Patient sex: M
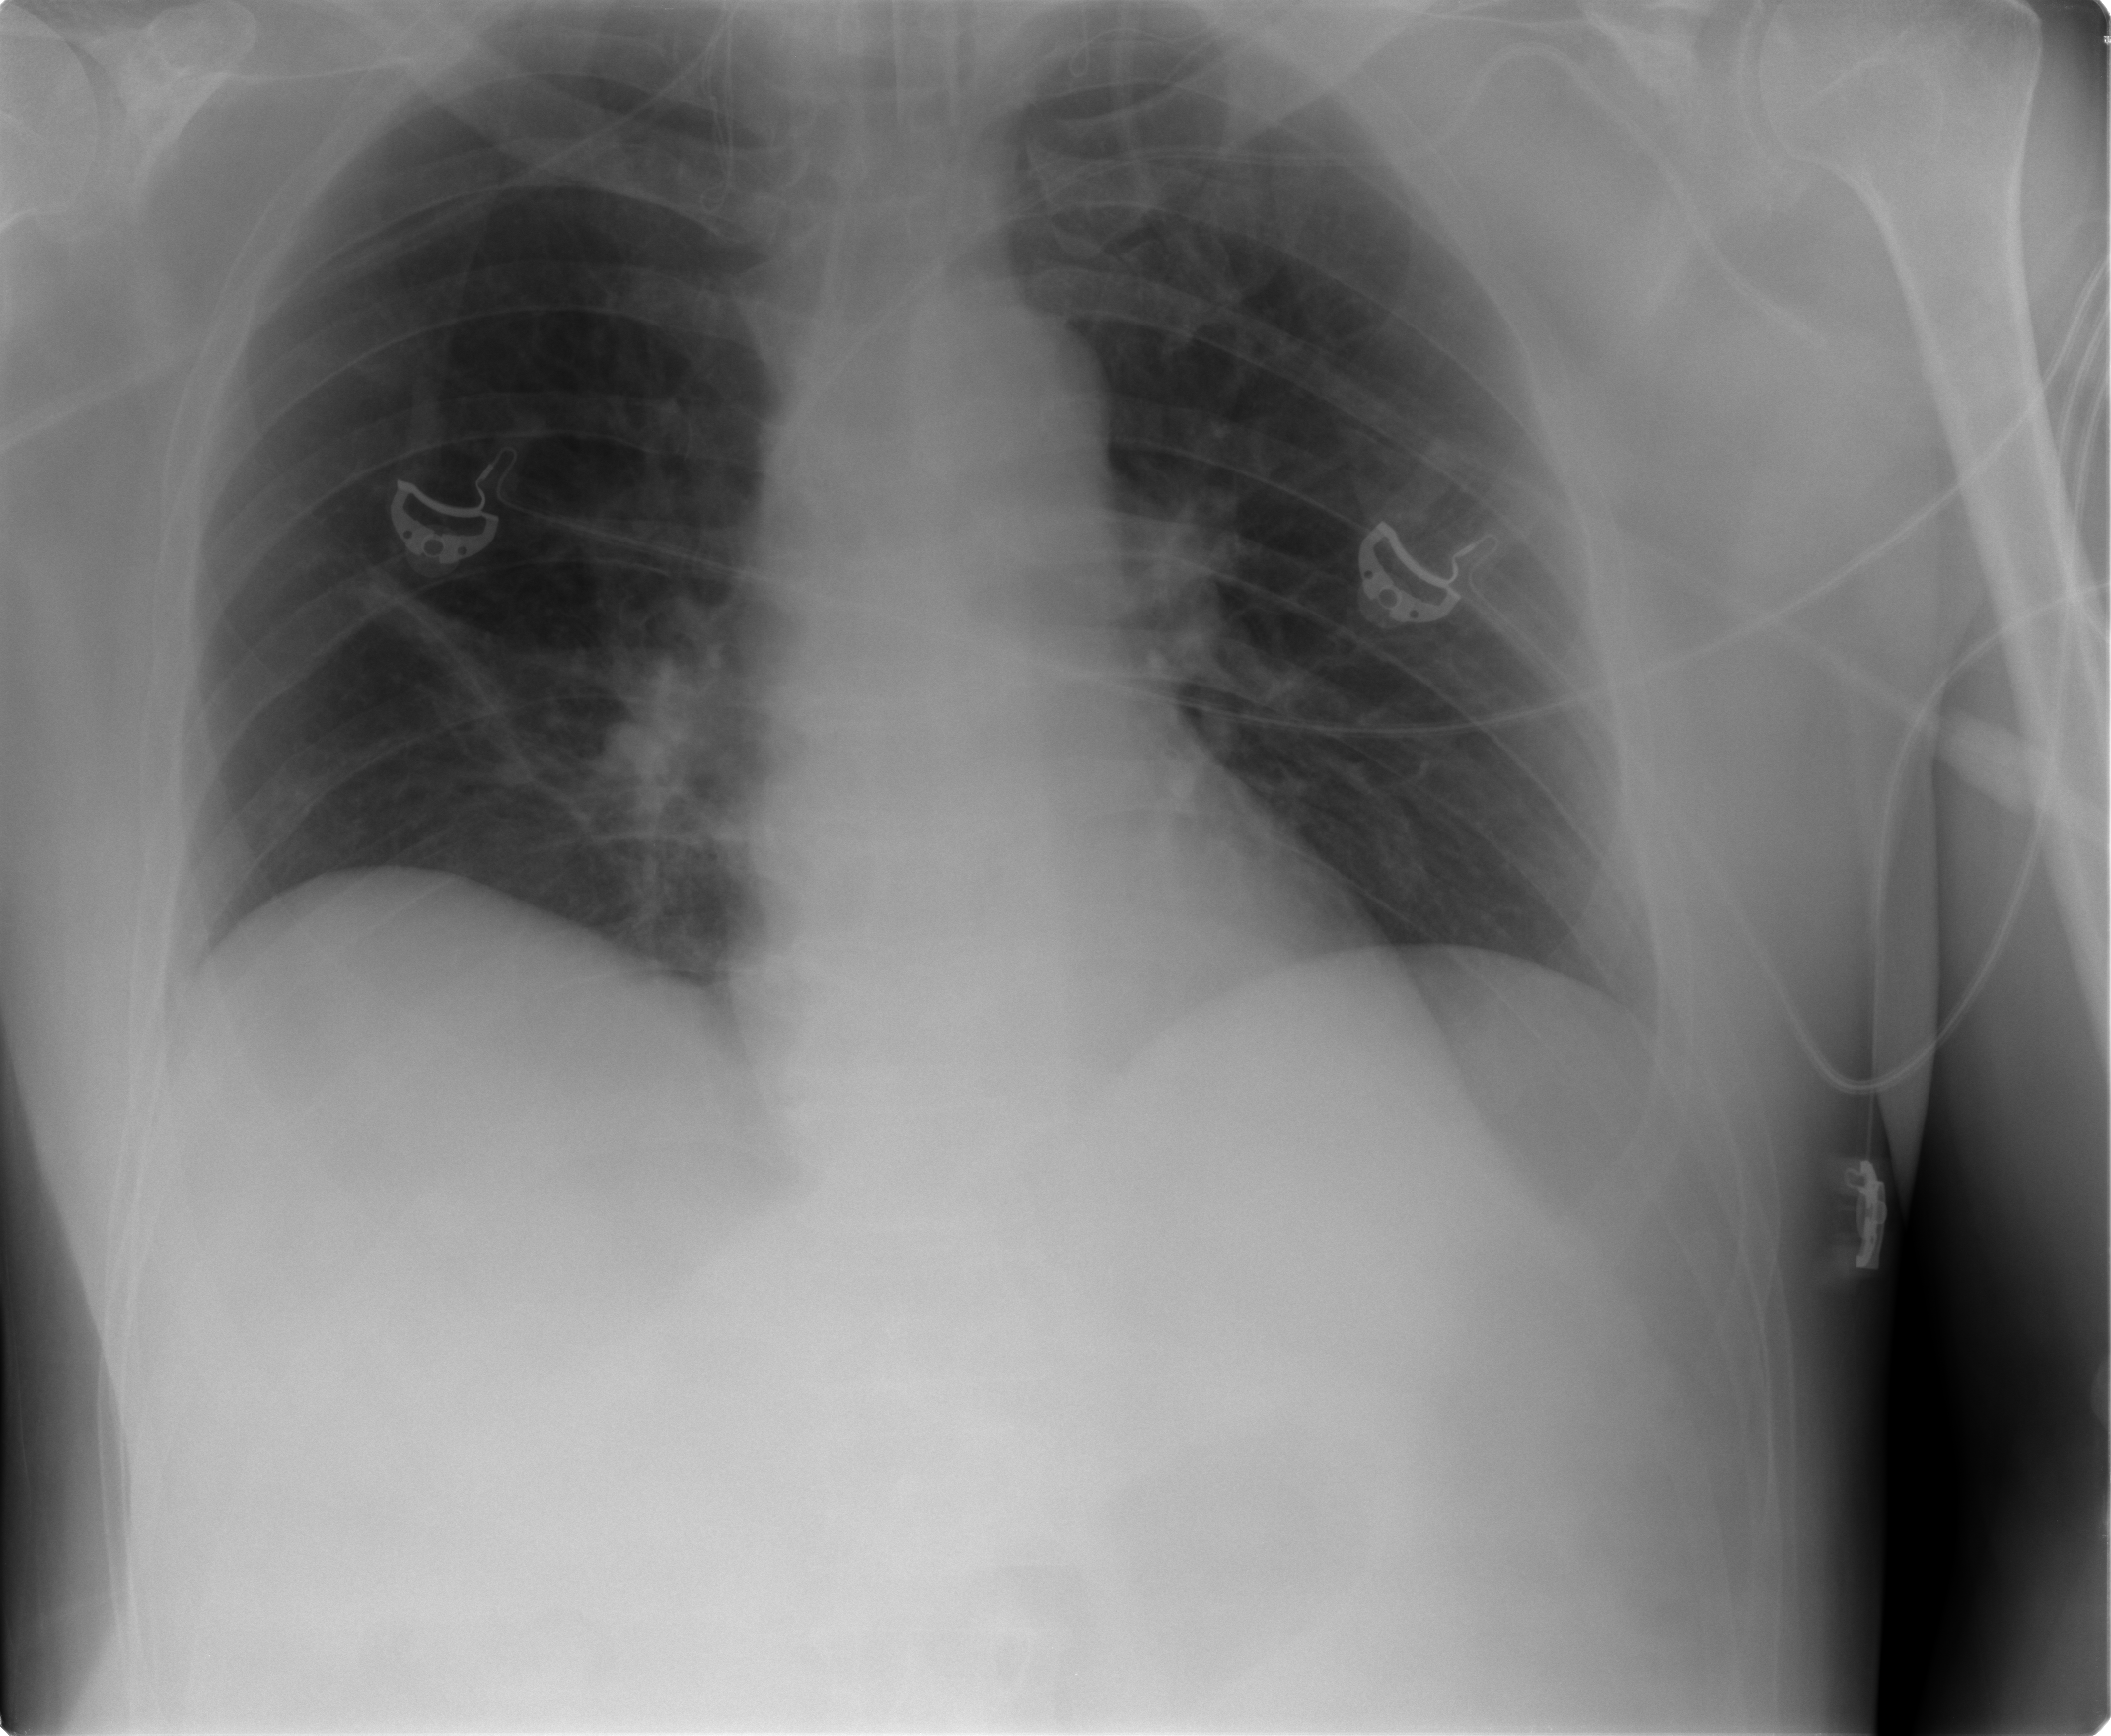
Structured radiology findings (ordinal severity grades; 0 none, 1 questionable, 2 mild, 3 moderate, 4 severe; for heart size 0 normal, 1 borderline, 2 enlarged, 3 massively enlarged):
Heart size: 0
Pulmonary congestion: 0
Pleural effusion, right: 0
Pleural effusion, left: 0
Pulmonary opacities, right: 0
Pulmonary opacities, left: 0
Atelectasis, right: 2
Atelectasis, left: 0